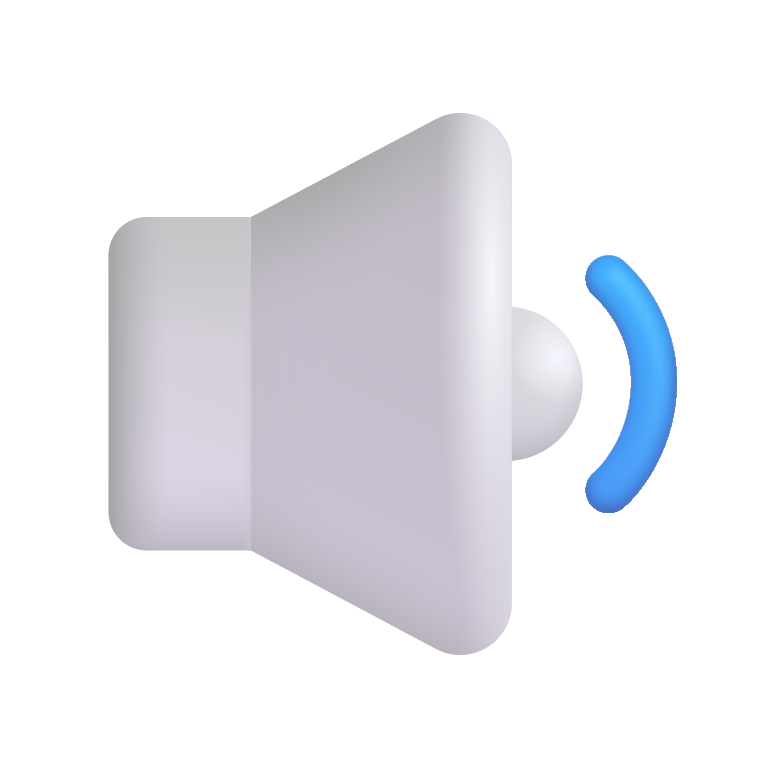
speaker  volume color